Question: I have a div container (header)
'''
div.header {
width: 1024px;
height: 115px;
background-color: black;
}
'''
which contains a h1 named header_title with a text inside:
'''
#header_title {
font: 80px 'Oxygen', sans-serif;
letter-spacing: -8px;
margin-left: 25px;
text-shadow: 500px 35px 18px white, 300px -50px 30px lightblue;
}
'''
Exactly below header div i have my menu, like you see in my image.
If I set a text shadow that will go out the div, (the 4th letter, a 'g') ho can I make it displaying anyway and don't be cut off?
I tried overflow: visible, and z-index solution, but it doesn't work =(
Thanks.

Markup for header:
'''
<div class=header>
<h1 id=header_title>Programmazione</h1>
</div> <!-- fine header -->
<div class=menu>
etc......
'''
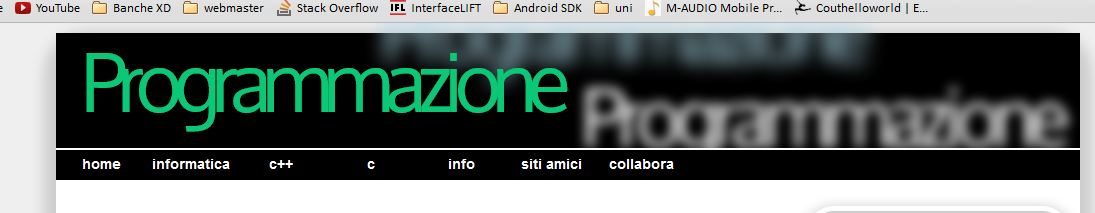
Answer: Try deleting the 'height' property of the 'header' and give it a 'padding-bottom' of about say 15px for the shadow. That should do the trick.